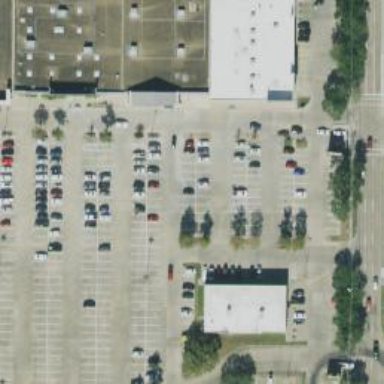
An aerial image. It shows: Parking space is available.